Question: We have integrated 'Facebook' on our 'Android' app, and we do not know 'Facebook' can't track its installs. The app is already live for 2 months, and we still cannot see the installs.
We just followed the tutorial, <URL>, on how to integrate it. The app is also on 'iOS', and the installs are being tracked correctly, see the image below.

Any ideas?
Thanks!
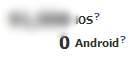
Answer: I added 'com.facebook.Settings.publishInstallAsync(context, applicationId)' on my 'Activity''s 'onResume()' method.